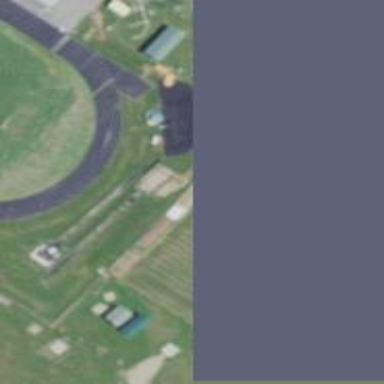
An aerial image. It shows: Track in leisure land.